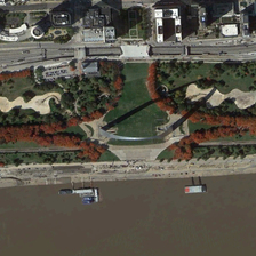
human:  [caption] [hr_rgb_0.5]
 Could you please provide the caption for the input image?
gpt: Many green plants grow in the square by the river.

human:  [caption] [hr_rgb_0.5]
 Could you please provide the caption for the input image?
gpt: Green pine trees grow in the square by the river.

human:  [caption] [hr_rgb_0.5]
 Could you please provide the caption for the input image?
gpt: Many green plants are on the square by the river.

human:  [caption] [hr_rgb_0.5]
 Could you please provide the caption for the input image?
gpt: Many green plants are near the river.

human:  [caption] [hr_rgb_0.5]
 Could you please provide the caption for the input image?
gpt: There are many green plants in the square by the river.